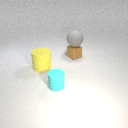
small cyan rubber cylinder to the right of large yellow rubber cylinder